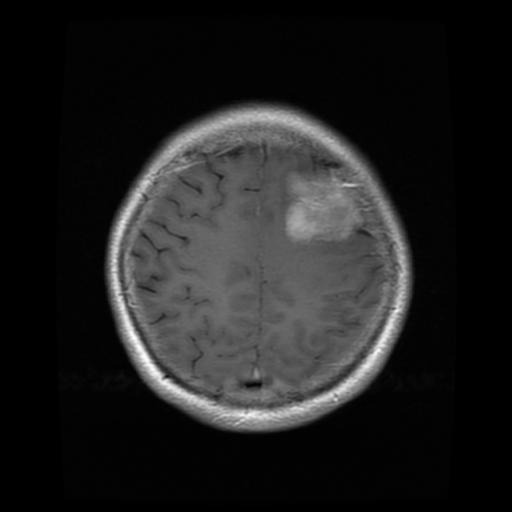
Label: meningioma